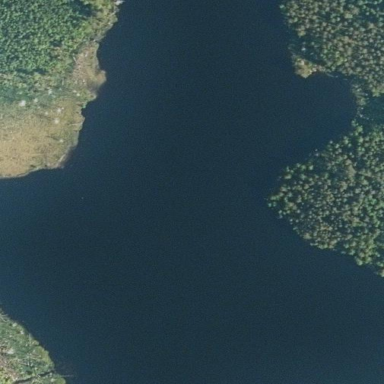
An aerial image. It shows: Pond with natural water.